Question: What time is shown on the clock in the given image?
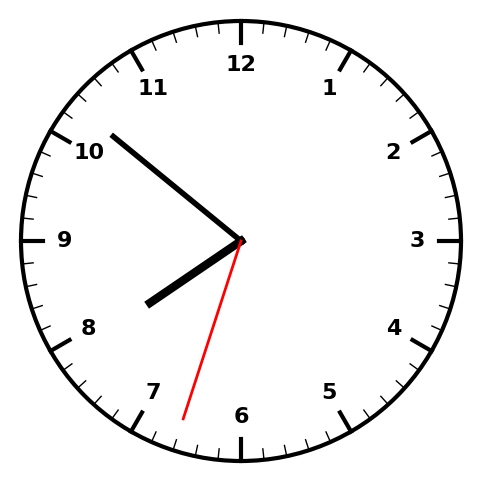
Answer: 07:51:33